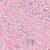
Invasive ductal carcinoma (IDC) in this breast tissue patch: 1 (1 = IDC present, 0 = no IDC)